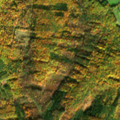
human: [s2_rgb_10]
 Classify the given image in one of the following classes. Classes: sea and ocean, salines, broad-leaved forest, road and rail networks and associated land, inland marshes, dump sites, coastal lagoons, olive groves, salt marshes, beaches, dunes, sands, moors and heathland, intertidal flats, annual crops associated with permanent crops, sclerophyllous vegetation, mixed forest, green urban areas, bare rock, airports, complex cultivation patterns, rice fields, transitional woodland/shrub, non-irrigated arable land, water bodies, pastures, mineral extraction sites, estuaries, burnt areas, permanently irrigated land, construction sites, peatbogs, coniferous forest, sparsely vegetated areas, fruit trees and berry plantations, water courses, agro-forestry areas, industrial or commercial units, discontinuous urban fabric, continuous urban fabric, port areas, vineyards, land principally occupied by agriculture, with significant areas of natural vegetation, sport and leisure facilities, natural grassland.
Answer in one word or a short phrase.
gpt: vineyards, broad-leaved forest, mixed forest